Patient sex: F
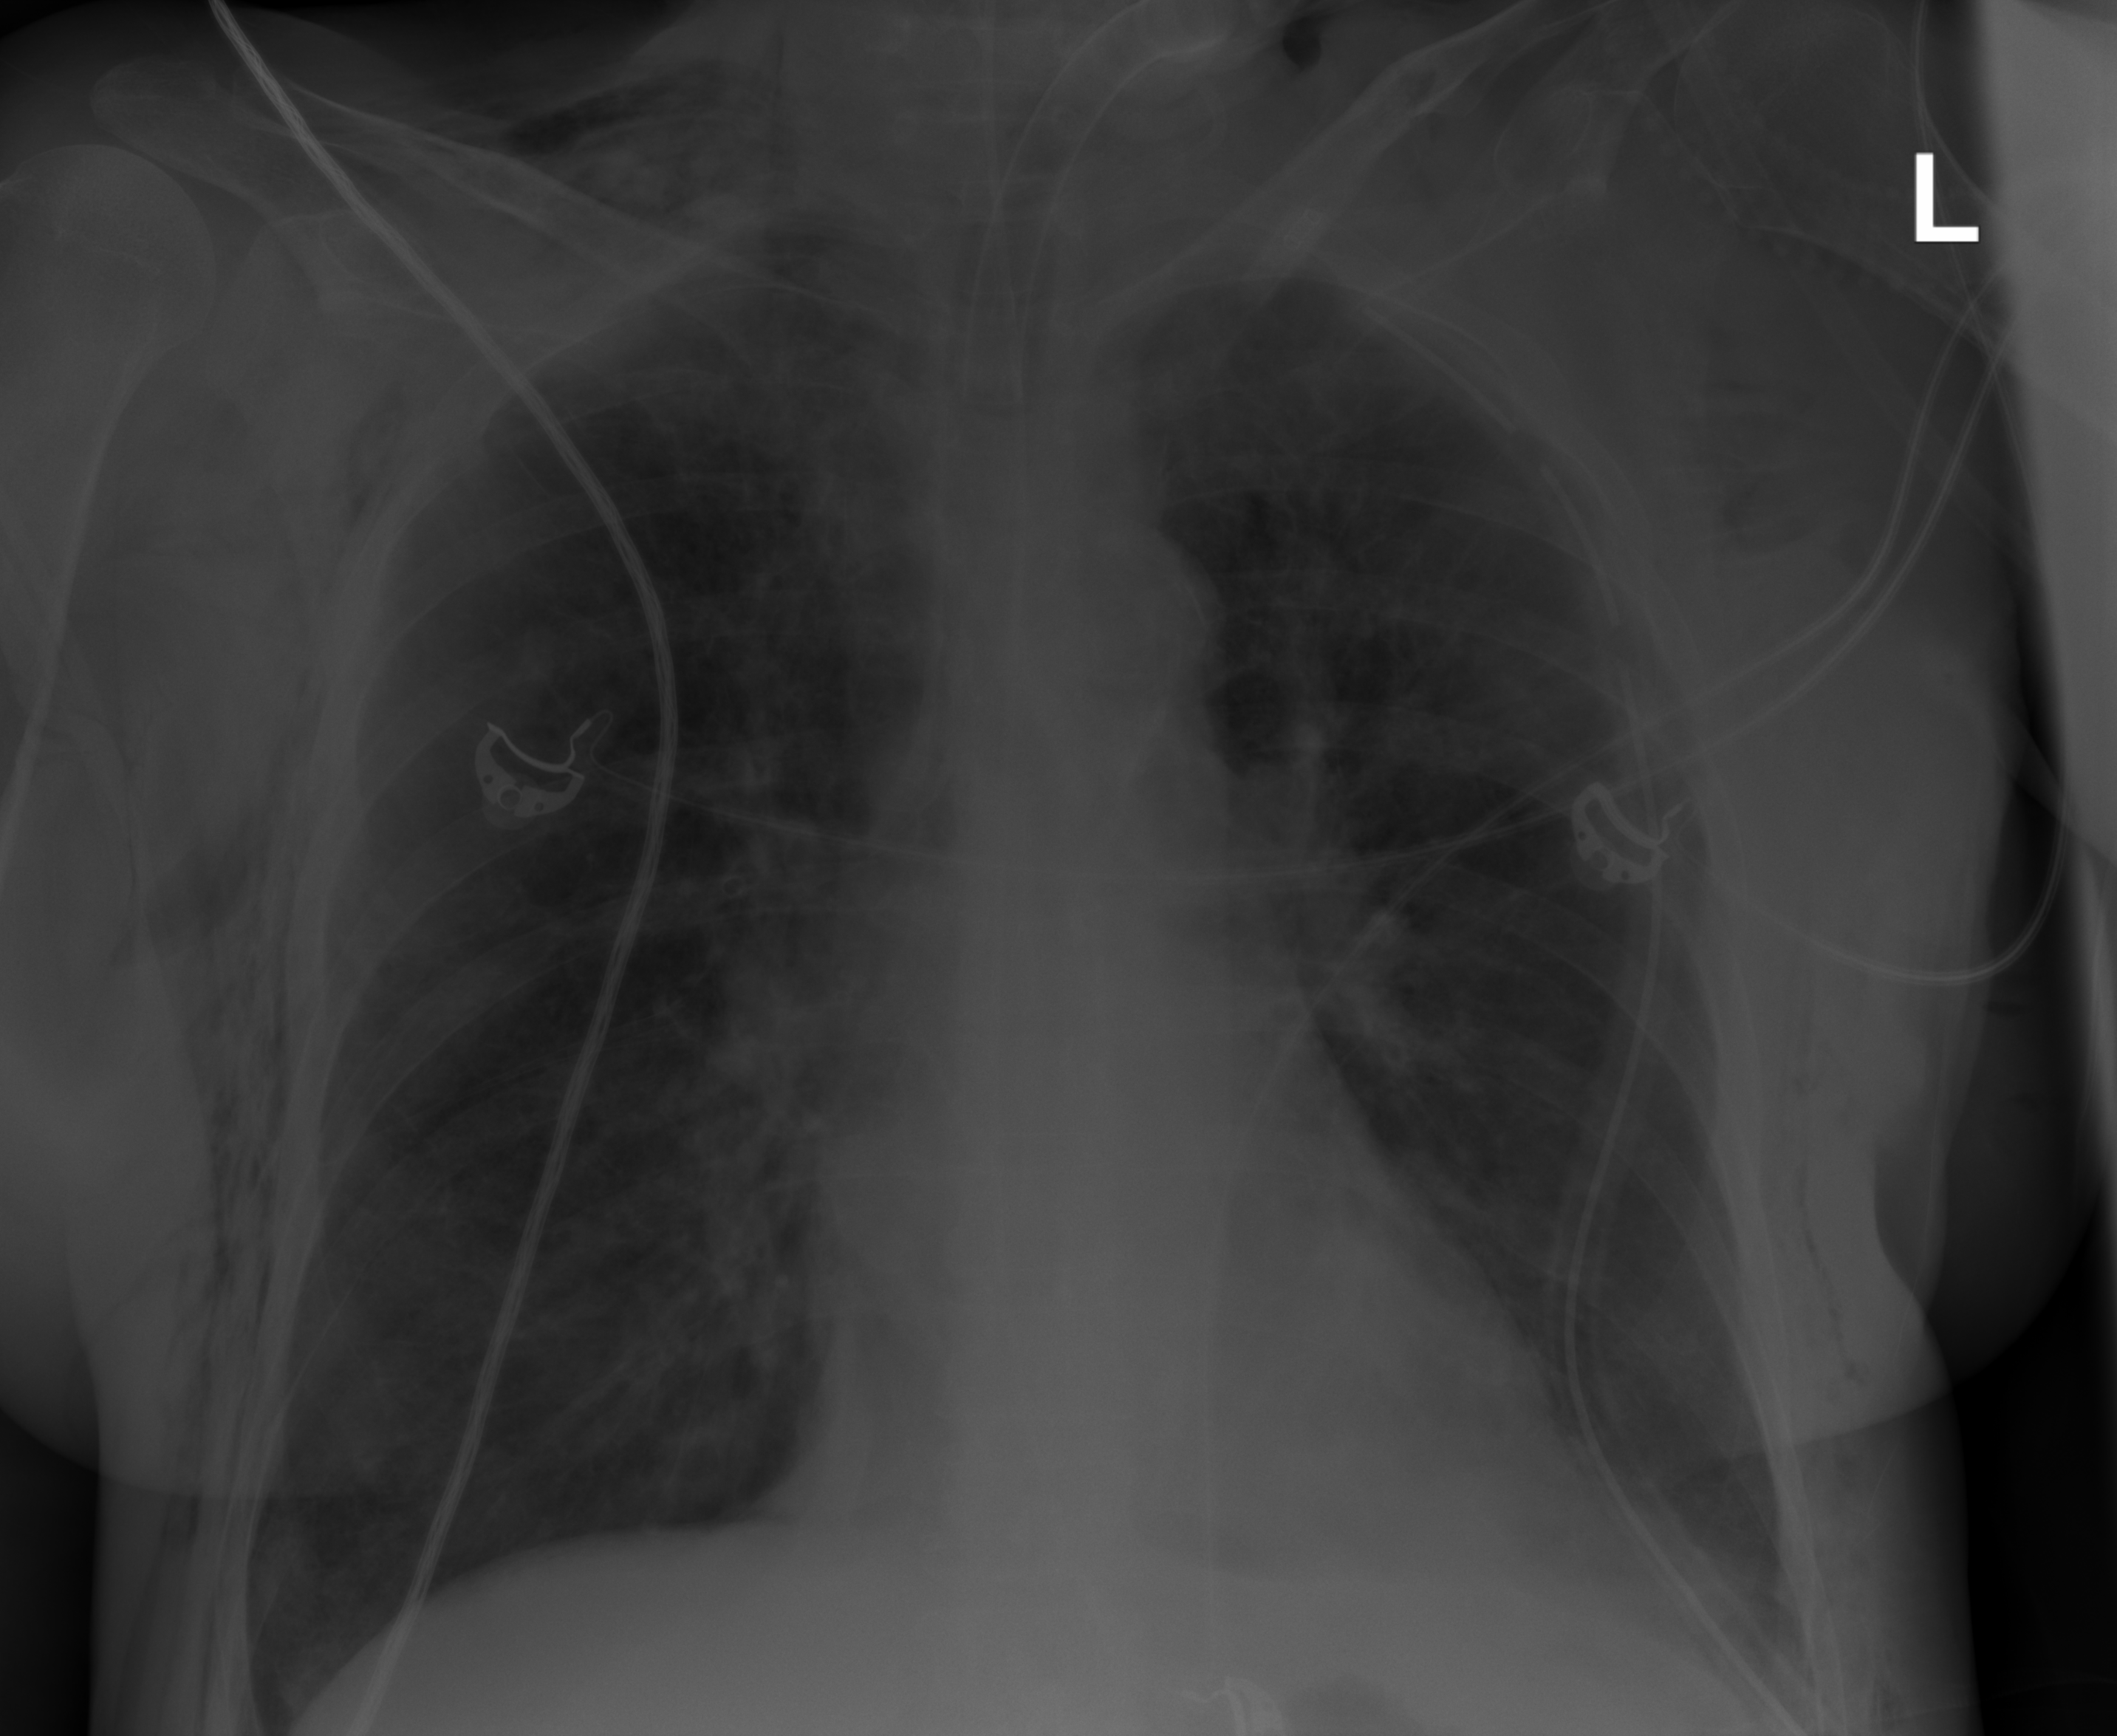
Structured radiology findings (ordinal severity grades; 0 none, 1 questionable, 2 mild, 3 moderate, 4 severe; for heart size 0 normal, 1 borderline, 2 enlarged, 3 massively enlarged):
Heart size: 0
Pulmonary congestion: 0
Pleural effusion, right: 0
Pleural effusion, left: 0
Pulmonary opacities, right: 0
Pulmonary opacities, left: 0
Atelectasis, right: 2
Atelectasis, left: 2